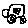
Label: car